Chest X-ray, AP view. Patient: 46 years old, sex M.
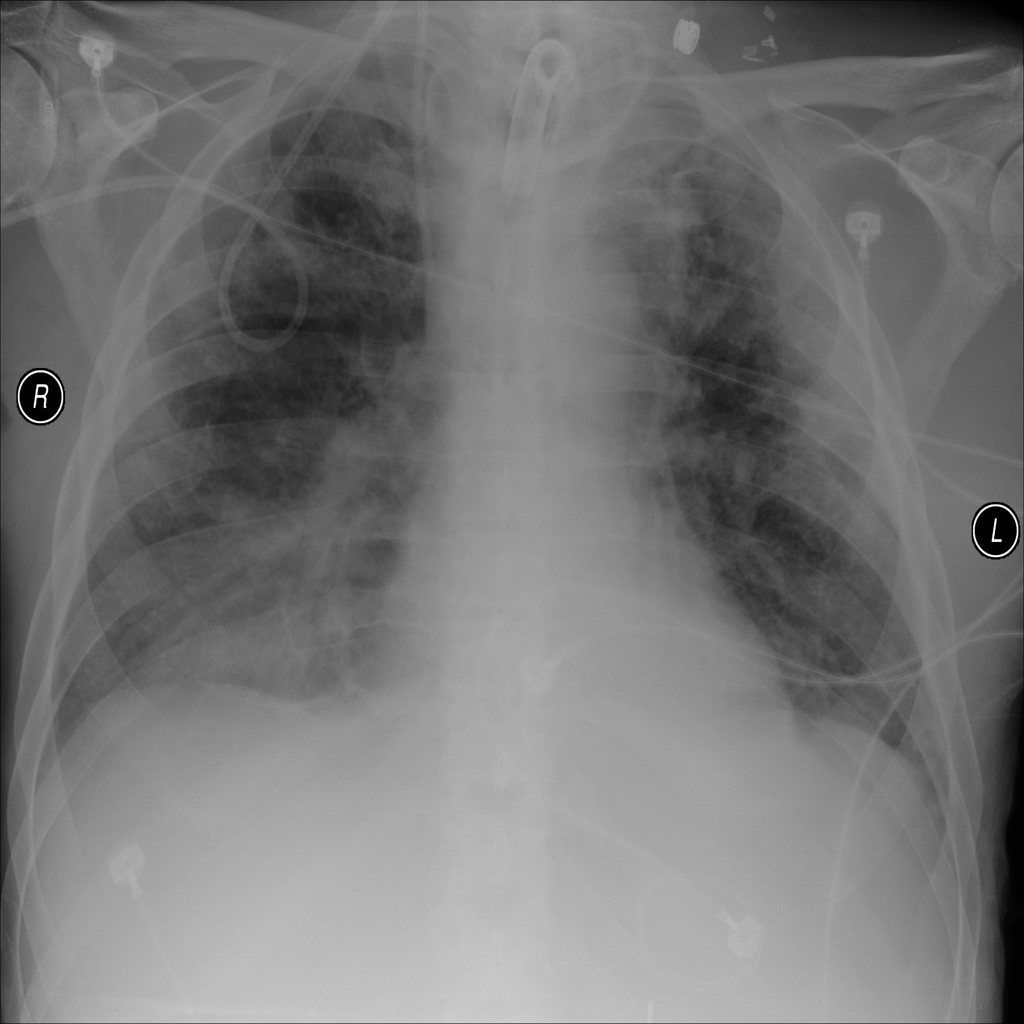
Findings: No Finding